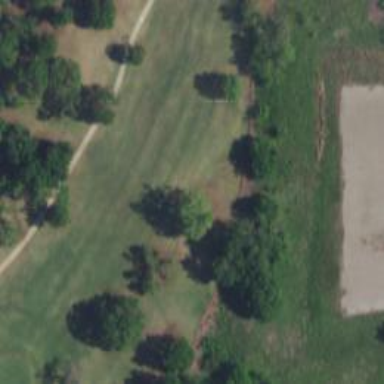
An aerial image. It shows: View of golf hole.